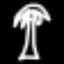
Label: palm tree